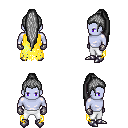
a pixel art fantasy rpg character, male body template, dark elf, purple skin, yellow tattered cape, white pants, gray extra-long topknot hairstyle, metal gloves, metal boots, four views (front, back, left, right), 2x2 character sprite sheet, small pixel art, hard edges, no anti-aliasing